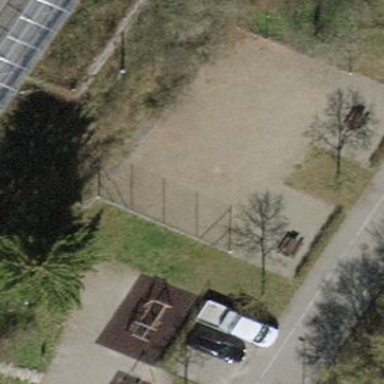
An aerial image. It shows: Playground area for leisure land.